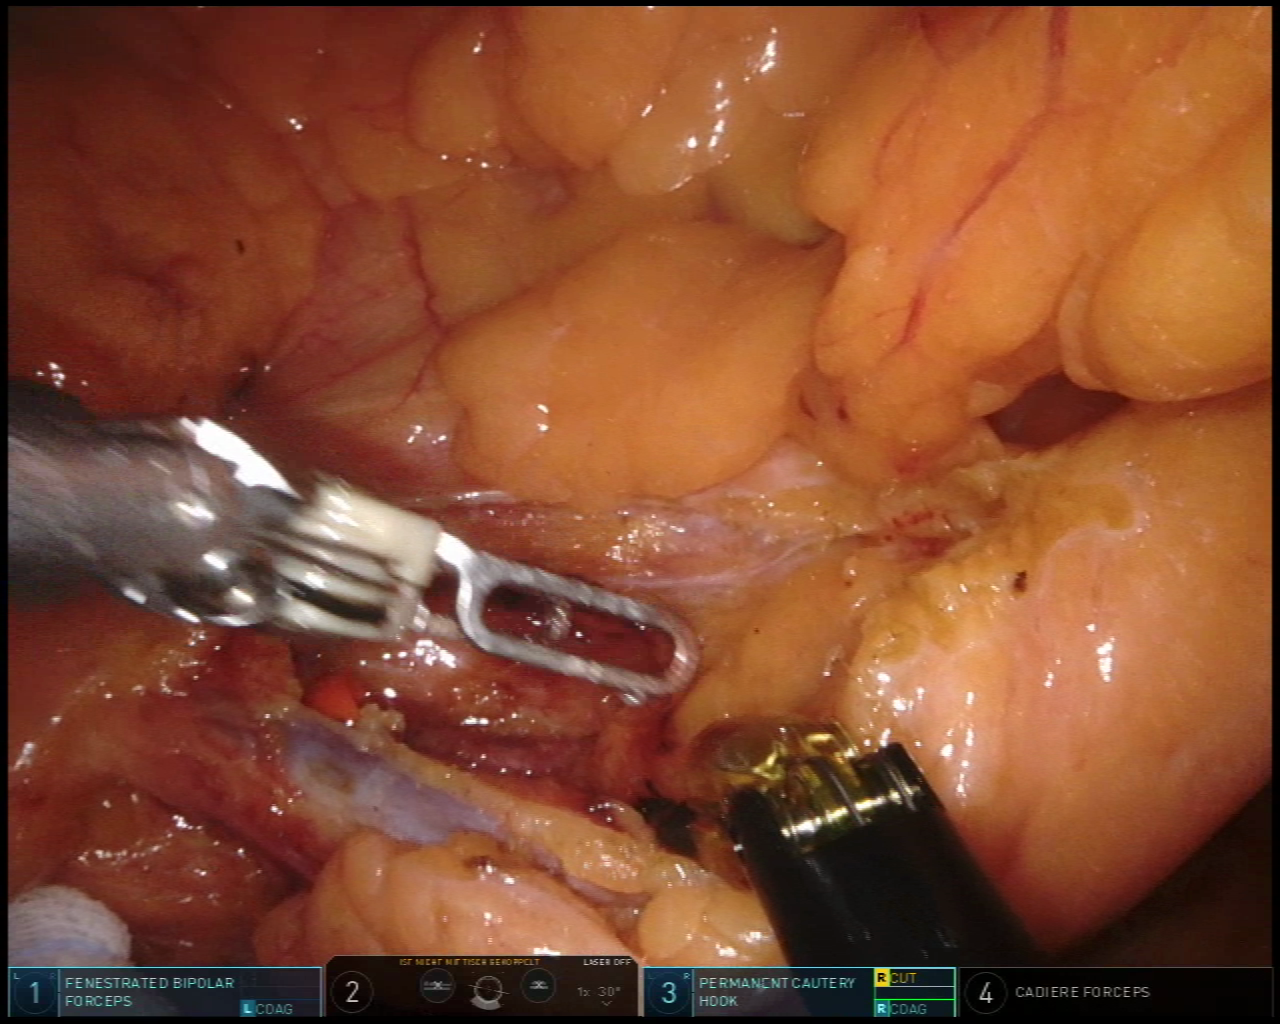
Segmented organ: intestinal_veins
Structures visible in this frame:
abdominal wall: no
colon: no
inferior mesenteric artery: no
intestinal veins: yes
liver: no
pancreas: no
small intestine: no
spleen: no
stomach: no
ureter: no
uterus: no
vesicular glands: no